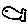
Label: fish